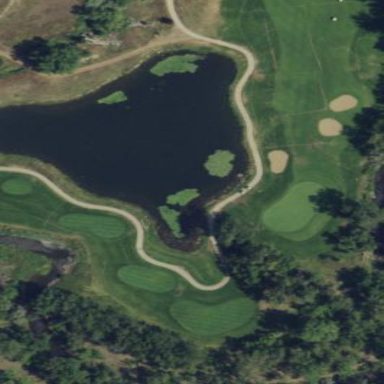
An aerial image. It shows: Water hazard on golf course. The hazard is natural water feature.